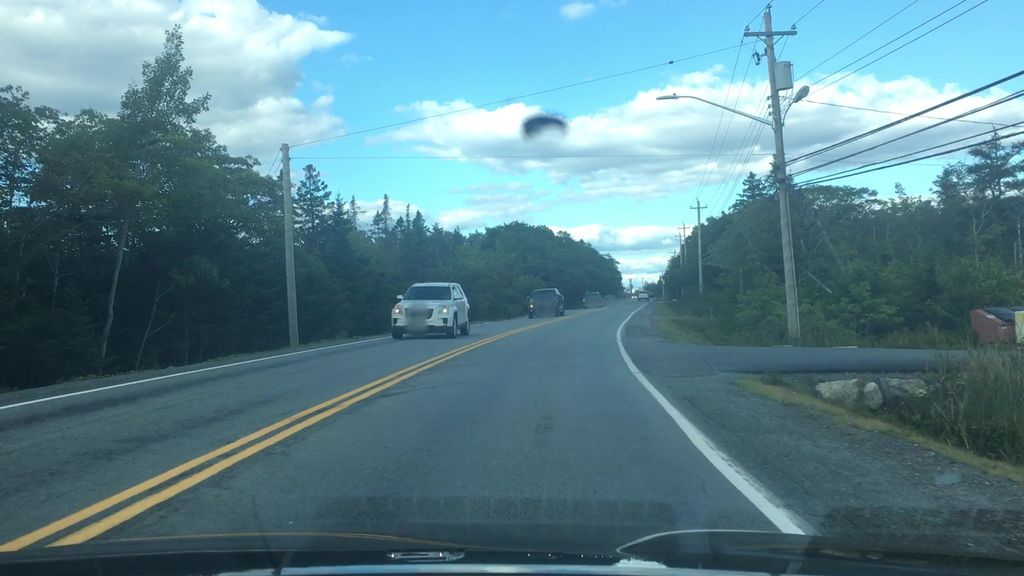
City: halifax